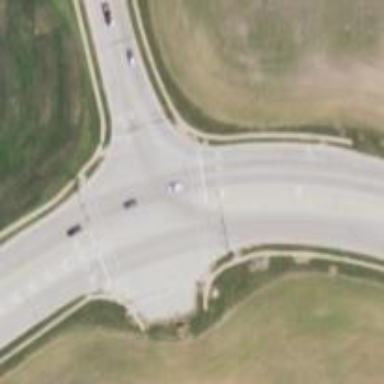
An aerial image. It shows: Road with "through" marking.